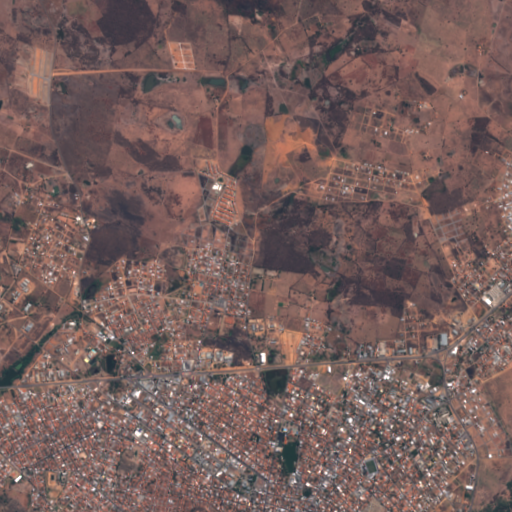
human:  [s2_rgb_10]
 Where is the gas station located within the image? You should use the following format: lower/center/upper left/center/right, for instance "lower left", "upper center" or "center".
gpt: The gas station is located in the lower center of the image.
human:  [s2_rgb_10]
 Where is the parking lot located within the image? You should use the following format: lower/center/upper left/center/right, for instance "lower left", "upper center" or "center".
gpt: The parking lot is located in the lower of the image.
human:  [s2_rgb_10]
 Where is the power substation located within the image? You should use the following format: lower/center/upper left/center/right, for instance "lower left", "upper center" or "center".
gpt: The power substation is located in the center of the image.
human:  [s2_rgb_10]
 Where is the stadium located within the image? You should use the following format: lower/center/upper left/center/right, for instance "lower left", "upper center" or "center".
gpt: The stadium is located in the lower right of the image.
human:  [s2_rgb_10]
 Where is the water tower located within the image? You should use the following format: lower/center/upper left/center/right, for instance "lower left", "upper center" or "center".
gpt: The water tower is located in the lower right of the image.
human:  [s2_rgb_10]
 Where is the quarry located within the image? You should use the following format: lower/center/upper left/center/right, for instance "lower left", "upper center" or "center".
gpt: There is no quarry in the image.